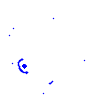
Particle: kaon